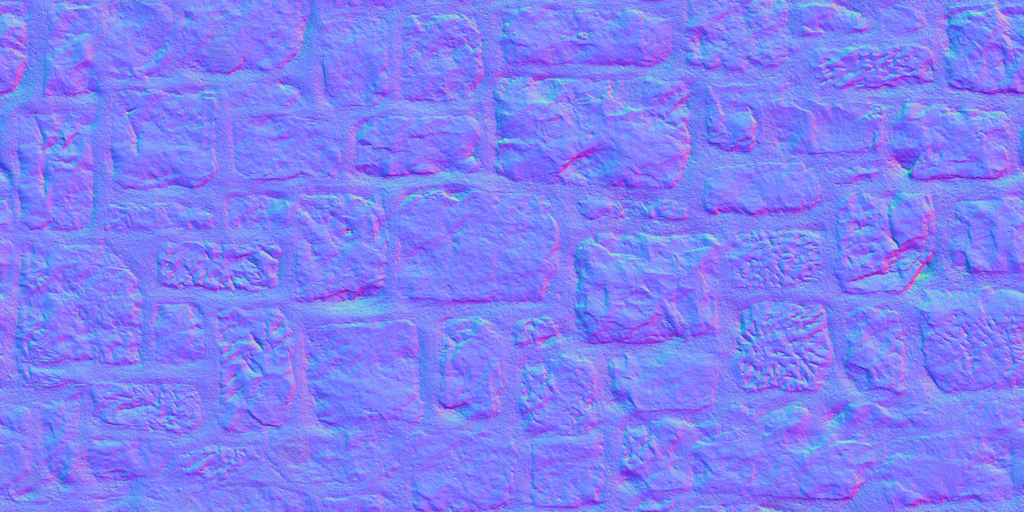
Texture map type: NormalGL